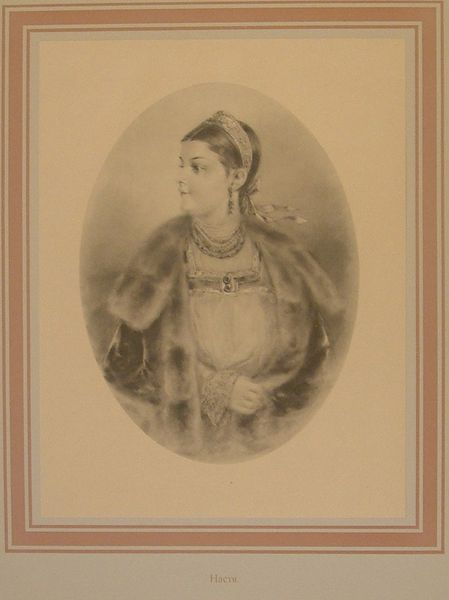
Titel: Nastia, Nastia
Künstler: Petr Mikhailovich Boklevskii
Standort: Amherst (Massachusetts, USA)
Institution: Mead Art Museum, Amherst College
Schlagwörter: white, black, dress, female, grey, hair, lady, old, portrait, woman, pink, girl, young, drawing, black and white, frame, oval, coat, fur, necklace, photo, pastel, pencil, earrings, headband, rich, realistic, photography, femal, pretty, framed, jewellery, drowing, skretch, fur coat, jewellry